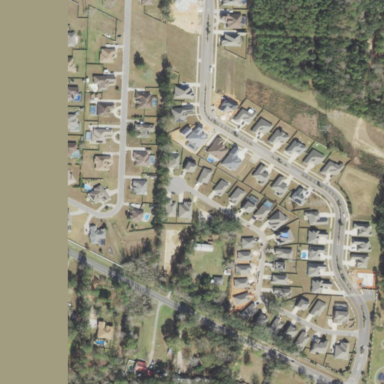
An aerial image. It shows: This residential area consists of single-family homes.